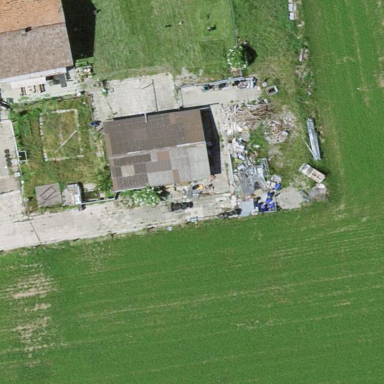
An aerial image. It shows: Farmyard area.